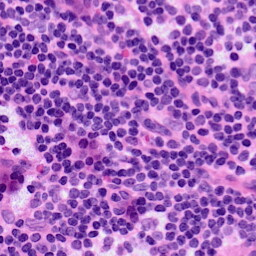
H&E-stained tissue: LymphNode